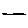
Label: line